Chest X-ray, PA view. Patient: 46 years old, sex M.
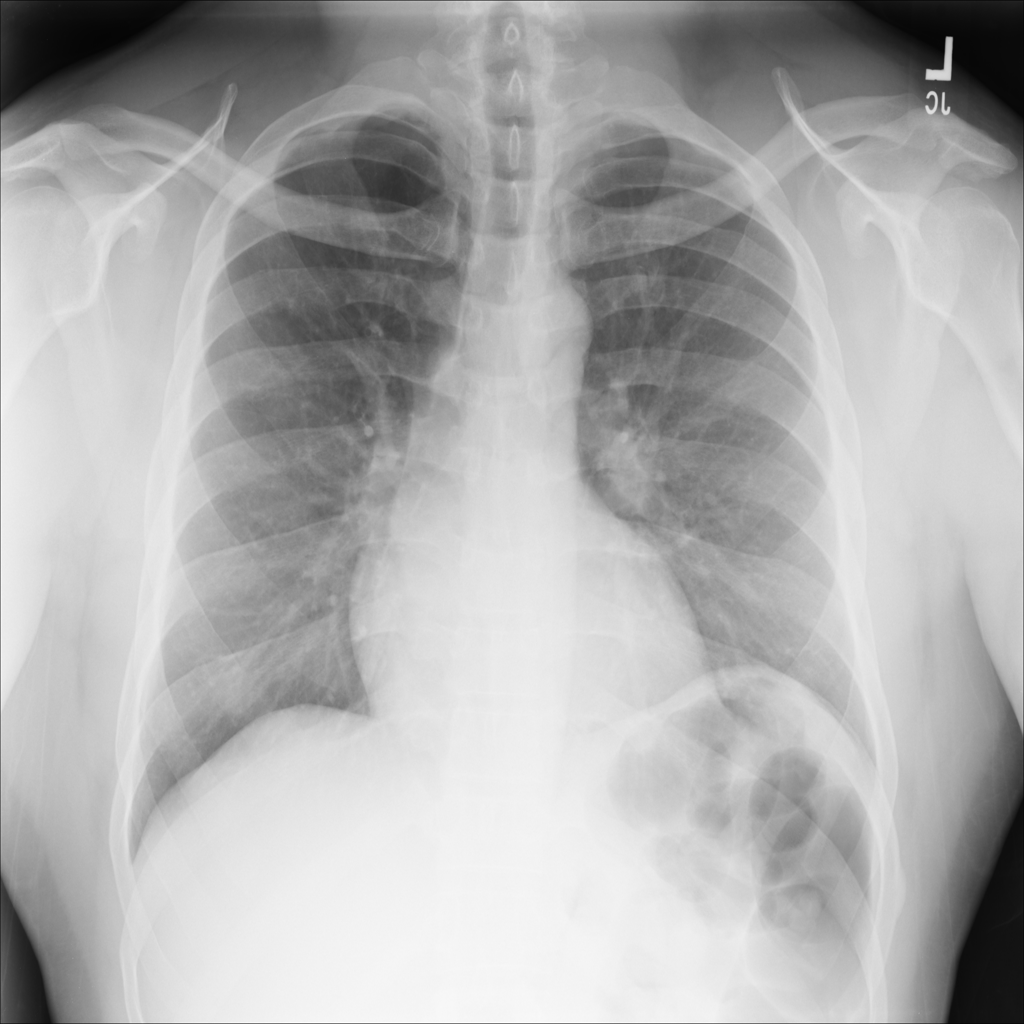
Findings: No Finding